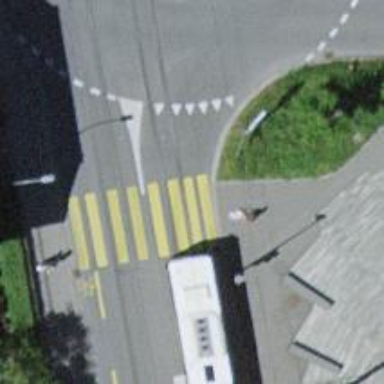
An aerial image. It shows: Uncontrolled zebra crossing on the road.